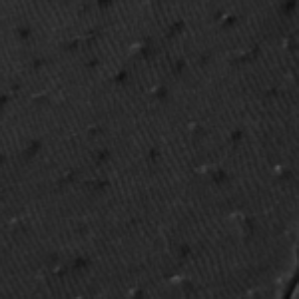
Label: frost